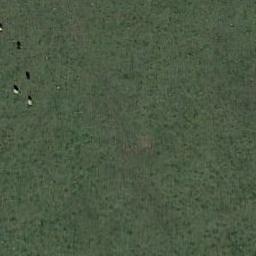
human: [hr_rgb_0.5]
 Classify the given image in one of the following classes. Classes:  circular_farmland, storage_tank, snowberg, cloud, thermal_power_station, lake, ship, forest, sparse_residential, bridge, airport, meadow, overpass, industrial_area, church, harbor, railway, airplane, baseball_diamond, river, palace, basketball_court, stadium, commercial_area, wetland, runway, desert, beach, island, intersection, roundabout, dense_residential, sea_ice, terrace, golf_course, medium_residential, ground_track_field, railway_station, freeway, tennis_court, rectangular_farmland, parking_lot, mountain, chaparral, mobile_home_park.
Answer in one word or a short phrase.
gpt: meadow